Field crop: maize
Growth stage: 1
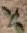
Species: atriplex